Interaction volume radius: 10 \u00c5
Interaction volume height: 10 \u00c5
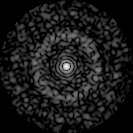
Disorder parameter: 0.8403